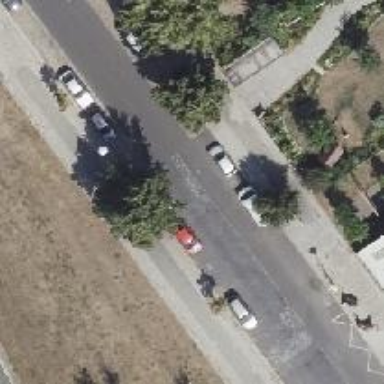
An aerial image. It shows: Residential road with parallel parking lane. The road is paved with asphalt.